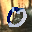
Label: 0